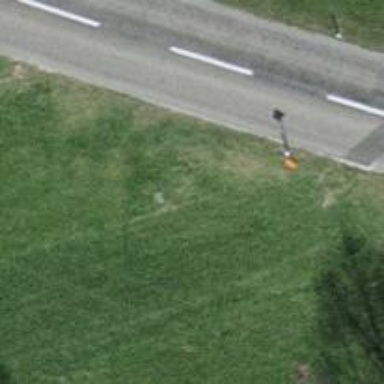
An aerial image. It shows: Pipeline marker.